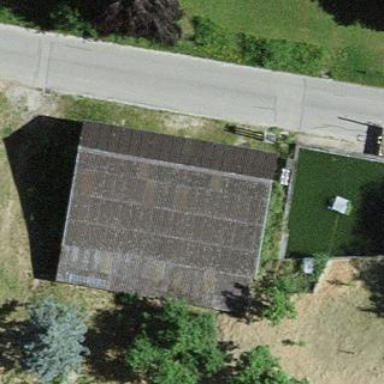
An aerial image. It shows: Barn.